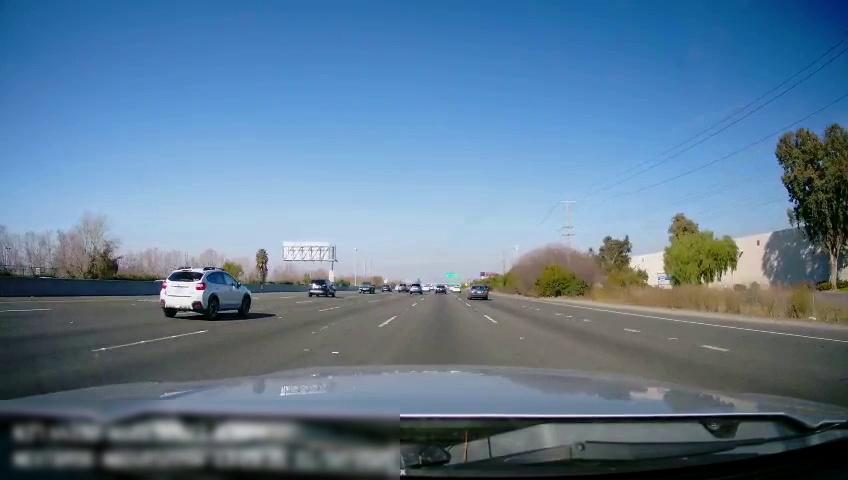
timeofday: Day
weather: Sunny
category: Drivable Space
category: Vehicles | Car
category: Vehicles | Car
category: Vehicles | Car
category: Vehicles | Car
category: Vehicles | SUV
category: Vehicles | Car
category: Vehicles | SUV
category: Vehicles | Truck
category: Vehicles | SUV
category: Vehicles | SUV
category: Lanes | Current Lane
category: Lanes | Current Lane
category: Lanes | Alternate Lane
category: Lanes | Alternate Lane
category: Lanes | Alternate Lane
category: Lanes | Alternate Lane
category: Lanes | Alternate Lane
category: Lanes | Alternate Lane
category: Traffic | Signs
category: Traffic | Signs